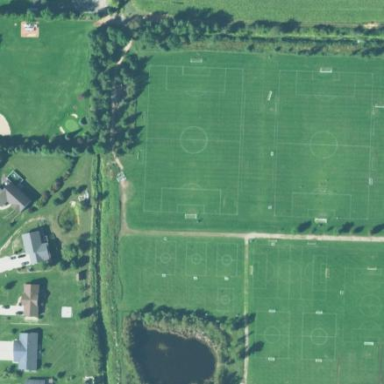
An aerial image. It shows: Soccer pitch designated for leisure and sports activities.